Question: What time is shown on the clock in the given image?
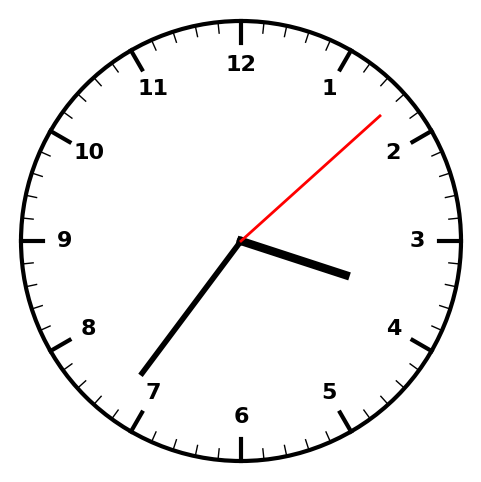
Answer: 03:36:08